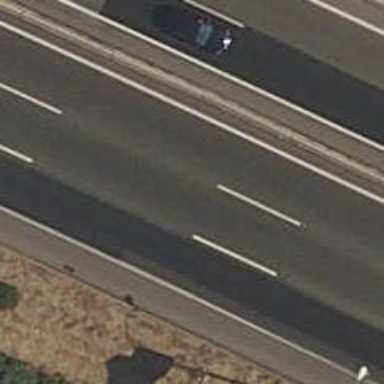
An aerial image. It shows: Motorway.